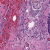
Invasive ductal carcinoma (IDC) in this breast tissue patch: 0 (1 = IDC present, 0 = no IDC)